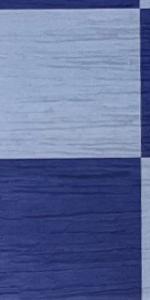
Label: Empty